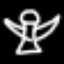
Label: angel